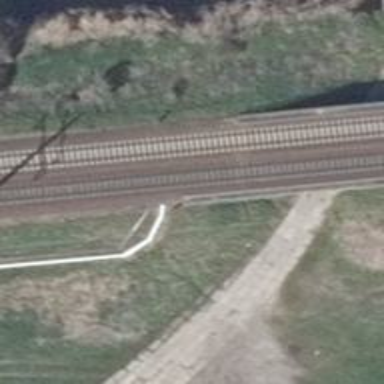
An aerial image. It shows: Bridge over railway with electrified contact lines.